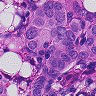
Metastatic tissue present: yes